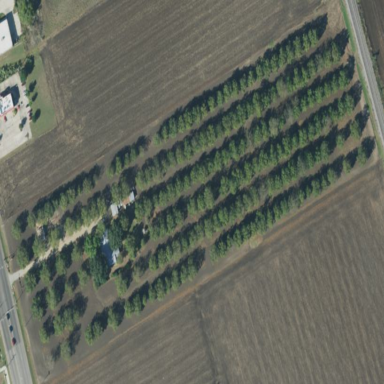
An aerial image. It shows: Orchard.